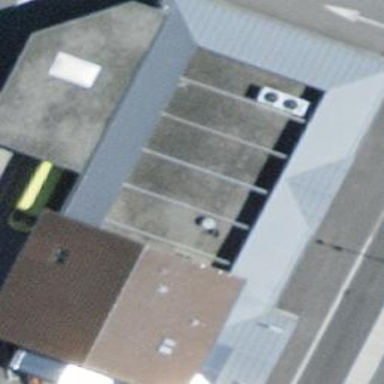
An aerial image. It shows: Building that houses supermarket.